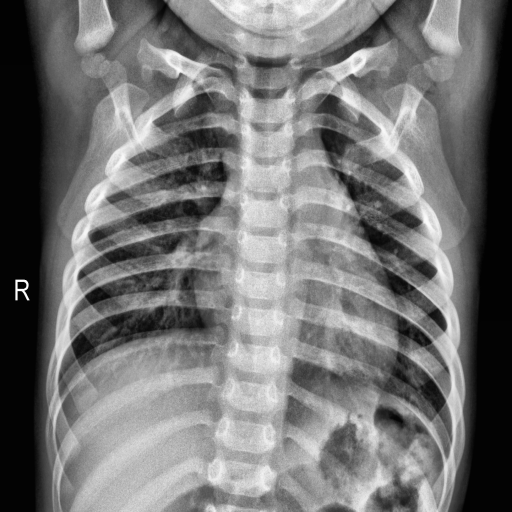
Finding: NORMAL